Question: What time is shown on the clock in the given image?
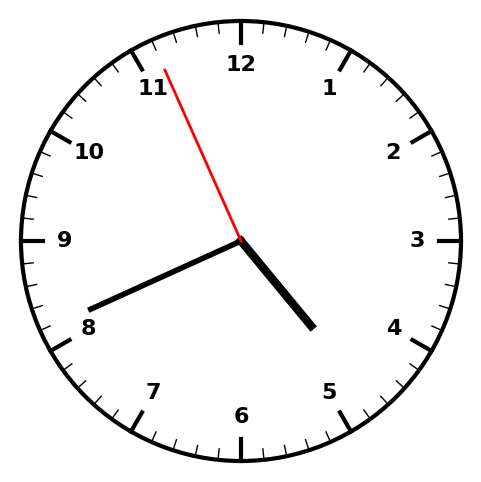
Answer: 04:40:56